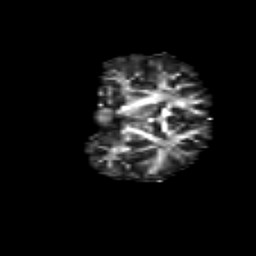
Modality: FA
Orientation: coronal
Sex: female
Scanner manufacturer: siemens
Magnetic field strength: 3 T
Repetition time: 5 s
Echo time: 0.071 s